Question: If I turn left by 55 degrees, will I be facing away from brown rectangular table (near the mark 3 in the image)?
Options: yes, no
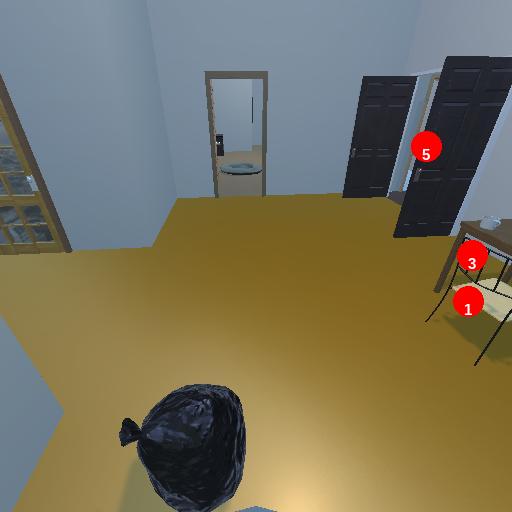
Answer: yes